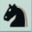
Piece: bN